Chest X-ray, AP view. Patient: 31 years old, sex F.
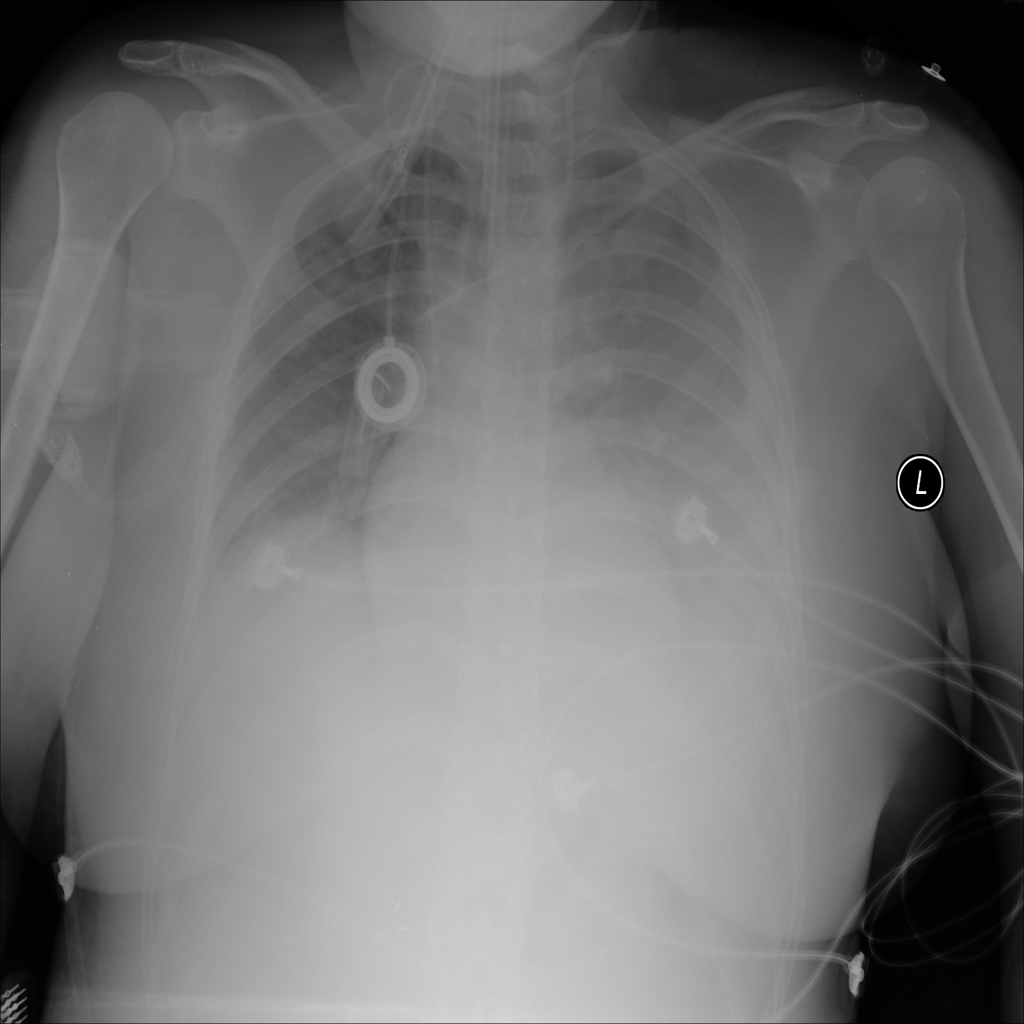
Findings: Pneumothorax